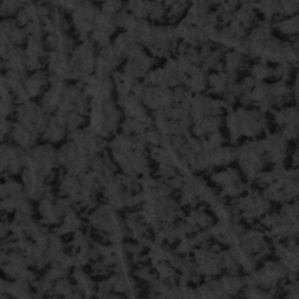
Label: frost